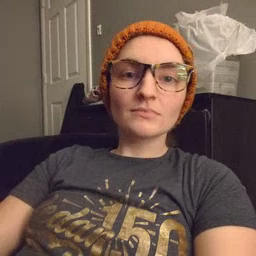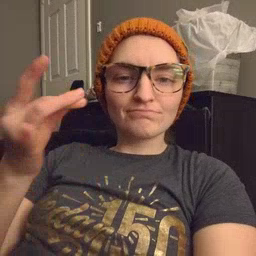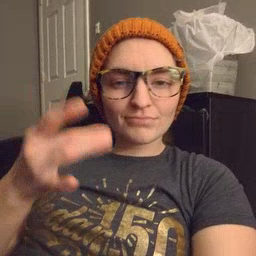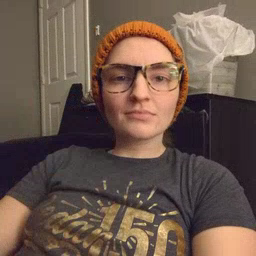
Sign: sticky